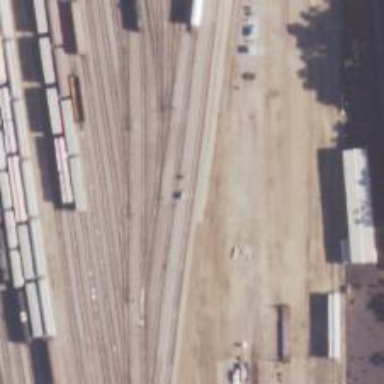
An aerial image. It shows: Railway yard.